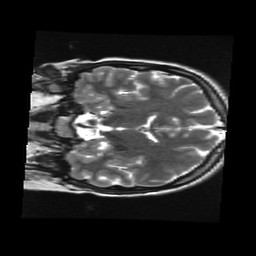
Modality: T2w
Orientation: coronal
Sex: female
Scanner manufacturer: ge
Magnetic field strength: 3 T
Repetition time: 5 s
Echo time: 0.101 s